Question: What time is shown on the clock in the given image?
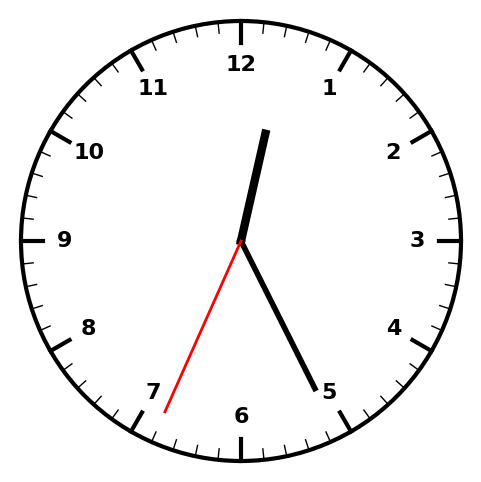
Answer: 12:25:34